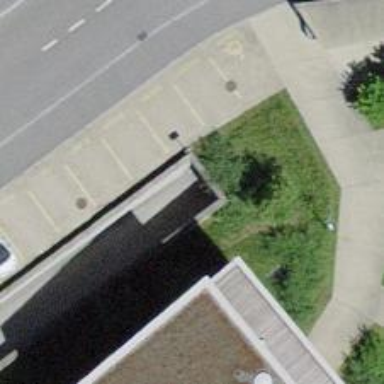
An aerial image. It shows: Parking entrance.